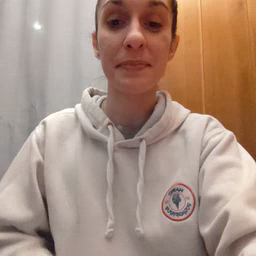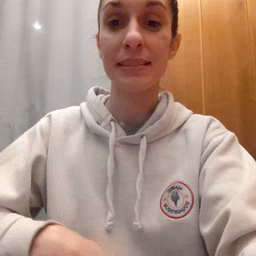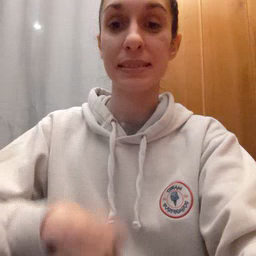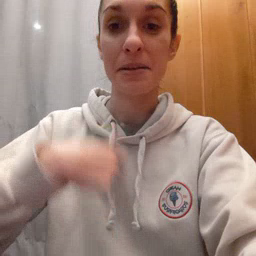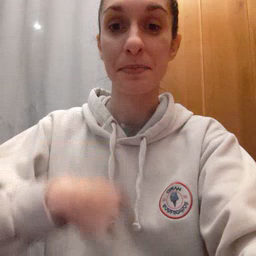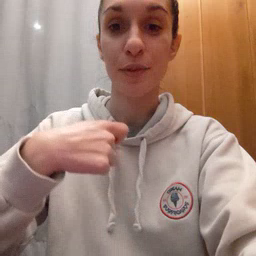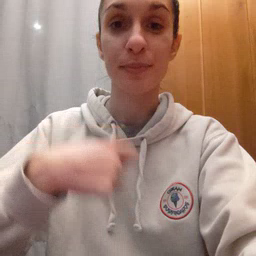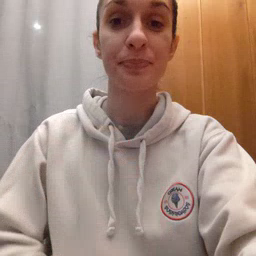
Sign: zipper